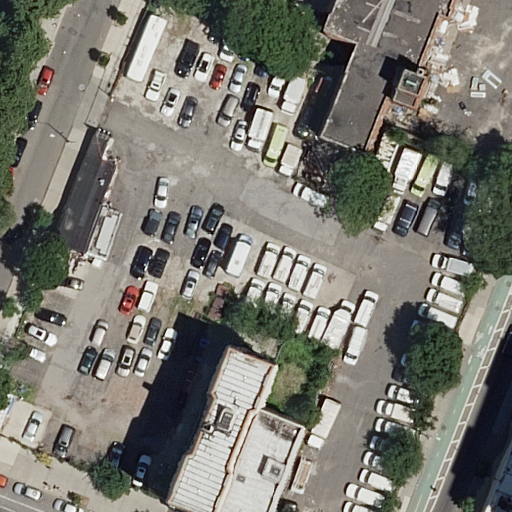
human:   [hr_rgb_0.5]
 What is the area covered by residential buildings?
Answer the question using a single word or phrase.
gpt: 4435m2

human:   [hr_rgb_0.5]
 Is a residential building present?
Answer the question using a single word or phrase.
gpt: yes

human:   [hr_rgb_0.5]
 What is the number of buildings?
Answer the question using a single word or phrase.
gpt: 2

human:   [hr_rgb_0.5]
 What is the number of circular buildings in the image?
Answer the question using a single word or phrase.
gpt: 0

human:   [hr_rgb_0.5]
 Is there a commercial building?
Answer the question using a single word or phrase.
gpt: no

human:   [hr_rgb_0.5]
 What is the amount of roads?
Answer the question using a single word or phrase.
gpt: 4

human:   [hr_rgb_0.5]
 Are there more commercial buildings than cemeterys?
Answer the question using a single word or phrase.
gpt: no

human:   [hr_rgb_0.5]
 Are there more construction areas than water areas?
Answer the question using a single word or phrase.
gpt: no

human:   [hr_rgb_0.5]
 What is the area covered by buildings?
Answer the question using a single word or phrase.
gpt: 4435m2

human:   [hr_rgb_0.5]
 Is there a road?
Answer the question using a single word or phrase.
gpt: yes

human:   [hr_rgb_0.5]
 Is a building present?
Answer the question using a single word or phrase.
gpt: yes

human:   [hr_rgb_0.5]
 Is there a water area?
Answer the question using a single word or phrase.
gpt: no

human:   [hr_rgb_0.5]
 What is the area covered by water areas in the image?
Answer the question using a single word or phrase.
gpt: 0m2

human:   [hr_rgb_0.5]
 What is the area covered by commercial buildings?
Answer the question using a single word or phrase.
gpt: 0m2

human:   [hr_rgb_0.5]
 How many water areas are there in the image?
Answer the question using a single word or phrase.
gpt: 0

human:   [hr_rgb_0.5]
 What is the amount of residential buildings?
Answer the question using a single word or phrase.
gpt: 2

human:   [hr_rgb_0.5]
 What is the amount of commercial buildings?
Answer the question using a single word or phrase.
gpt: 0

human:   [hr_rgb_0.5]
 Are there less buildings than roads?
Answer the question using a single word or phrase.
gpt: yes

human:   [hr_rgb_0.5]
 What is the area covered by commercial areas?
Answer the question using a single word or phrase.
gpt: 0m2

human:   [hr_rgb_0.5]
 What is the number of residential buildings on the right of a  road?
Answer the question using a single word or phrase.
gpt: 2

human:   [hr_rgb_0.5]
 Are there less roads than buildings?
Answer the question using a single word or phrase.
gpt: no

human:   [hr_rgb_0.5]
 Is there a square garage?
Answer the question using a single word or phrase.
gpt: no

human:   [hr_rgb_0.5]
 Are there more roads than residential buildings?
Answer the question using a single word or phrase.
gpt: yes

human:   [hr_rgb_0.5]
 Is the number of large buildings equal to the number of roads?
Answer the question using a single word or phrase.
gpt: no

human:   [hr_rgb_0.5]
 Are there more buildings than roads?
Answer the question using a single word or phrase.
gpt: no

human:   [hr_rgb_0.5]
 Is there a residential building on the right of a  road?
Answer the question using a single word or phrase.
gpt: yes

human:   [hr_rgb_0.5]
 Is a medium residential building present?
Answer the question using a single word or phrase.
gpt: no

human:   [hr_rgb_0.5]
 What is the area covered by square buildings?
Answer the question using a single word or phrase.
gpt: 0m2

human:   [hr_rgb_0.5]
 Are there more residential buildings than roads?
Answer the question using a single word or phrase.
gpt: no

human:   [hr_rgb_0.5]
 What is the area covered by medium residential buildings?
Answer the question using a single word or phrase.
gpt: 0m2

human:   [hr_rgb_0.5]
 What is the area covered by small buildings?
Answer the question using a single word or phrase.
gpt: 34m2

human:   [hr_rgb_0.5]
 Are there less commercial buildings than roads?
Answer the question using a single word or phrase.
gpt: yes

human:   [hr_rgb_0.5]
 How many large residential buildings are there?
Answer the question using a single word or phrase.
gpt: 1

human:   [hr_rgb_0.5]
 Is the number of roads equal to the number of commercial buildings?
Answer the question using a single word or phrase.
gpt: no

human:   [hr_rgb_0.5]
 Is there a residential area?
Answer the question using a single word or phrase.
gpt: no

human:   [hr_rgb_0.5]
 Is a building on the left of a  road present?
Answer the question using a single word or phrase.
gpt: no

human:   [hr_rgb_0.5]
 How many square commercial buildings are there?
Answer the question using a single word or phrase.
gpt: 0

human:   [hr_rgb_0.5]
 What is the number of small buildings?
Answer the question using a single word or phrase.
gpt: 1

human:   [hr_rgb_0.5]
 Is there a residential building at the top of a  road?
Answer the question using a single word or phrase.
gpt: no

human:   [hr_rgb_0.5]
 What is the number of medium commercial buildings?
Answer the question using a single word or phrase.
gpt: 0

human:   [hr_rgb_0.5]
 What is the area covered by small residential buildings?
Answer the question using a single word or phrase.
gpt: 34m2

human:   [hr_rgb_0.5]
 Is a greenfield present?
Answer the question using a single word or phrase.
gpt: no

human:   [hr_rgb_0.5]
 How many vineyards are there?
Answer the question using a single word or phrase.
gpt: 0

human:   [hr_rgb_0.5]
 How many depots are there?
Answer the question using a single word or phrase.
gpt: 0

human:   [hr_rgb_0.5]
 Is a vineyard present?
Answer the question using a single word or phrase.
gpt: no

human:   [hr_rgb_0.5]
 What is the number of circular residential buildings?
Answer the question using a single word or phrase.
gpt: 0

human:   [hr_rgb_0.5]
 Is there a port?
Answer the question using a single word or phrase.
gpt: no

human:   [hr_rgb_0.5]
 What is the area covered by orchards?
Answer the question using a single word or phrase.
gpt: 0m2

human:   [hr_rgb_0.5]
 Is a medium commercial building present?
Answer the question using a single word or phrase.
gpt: no

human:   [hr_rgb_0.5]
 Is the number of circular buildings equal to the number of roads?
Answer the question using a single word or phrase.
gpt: no

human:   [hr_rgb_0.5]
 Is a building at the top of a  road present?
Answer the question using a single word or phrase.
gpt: no

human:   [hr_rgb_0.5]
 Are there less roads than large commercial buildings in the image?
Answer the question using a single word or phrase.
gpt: no

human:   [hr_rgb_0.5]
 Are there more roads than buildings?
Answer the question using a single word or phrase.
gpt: yes

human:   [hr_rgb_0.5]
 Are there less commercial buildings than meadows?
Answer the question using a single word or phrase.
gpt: no

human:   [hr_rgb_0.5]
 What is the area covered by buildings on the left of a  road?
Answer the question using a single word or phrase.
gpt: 0m2

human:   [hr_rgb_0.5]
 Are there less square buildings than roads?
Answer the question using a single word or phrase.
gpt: yes

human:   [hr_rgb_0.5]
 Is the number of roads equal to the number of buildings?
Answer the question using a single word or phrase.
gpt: no

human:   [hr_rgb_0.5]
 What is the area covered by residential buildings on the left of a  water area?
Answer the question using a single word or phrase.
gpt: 0m2

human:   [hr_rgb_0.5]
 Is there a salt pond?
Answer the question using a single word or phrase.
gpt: no

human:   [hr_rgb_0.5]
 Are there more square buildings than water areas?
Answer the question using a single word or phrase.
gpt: no

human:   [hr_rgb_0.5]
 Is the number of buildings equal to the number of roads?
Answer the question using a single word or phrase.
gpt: no

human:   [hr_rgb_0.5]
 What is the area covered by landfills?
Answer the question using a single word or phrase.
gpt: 0m2

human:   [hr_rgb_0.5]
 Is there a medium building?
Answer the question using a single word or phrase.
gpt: no

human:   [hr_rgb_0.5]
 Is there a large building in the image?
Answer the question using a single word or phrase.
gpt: yes